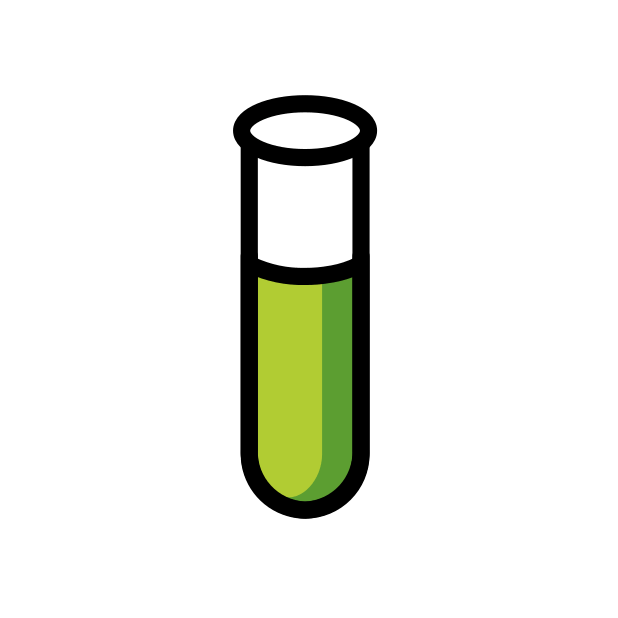
Emoji: 🧪
Name: test tube
Unicode: 0x1f9ea